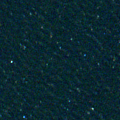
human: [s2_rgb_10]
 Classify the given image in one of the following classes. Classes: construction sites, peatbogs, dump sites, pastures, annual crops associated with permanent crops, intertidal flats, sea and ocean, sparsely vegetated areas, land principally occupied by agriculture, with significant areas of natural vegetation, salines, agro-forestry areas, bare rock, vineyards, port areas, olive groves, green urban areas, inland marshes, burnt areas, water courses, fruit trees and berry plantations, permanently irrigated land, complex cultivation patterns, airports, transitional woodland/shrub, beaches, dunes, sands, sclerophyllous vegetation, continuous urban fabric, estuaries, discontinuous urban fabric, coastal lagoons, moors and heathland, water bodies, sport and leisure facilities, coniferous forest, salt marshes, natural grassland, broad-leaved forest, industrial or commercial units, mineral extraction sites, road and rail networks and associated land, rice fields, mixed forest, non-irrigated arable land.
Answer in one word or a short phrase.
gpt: sea and ocean